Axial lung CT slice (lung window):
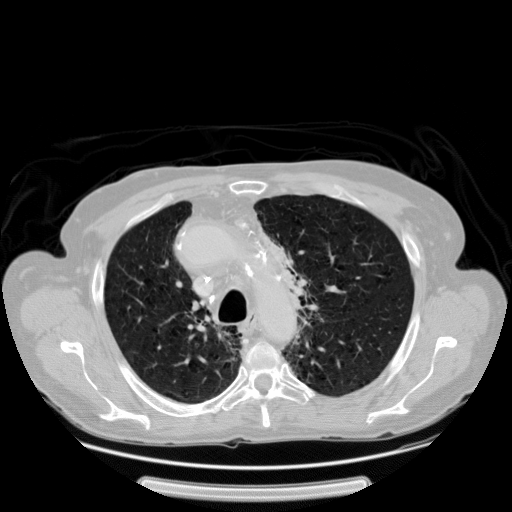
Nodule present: no